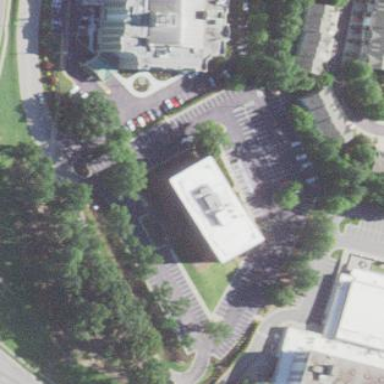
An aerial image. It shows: Commercial building.